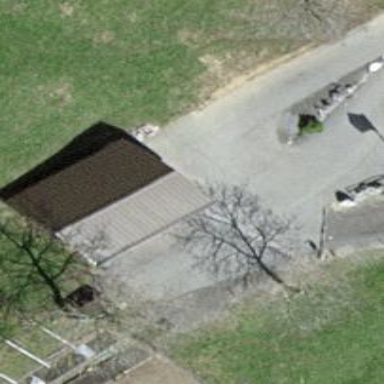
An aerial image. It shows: Shed.